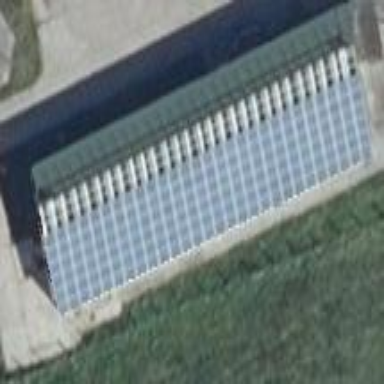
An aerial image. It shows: Building equipped with solar photovoltaic panel for generating electricity. The small installation is solar power generator.